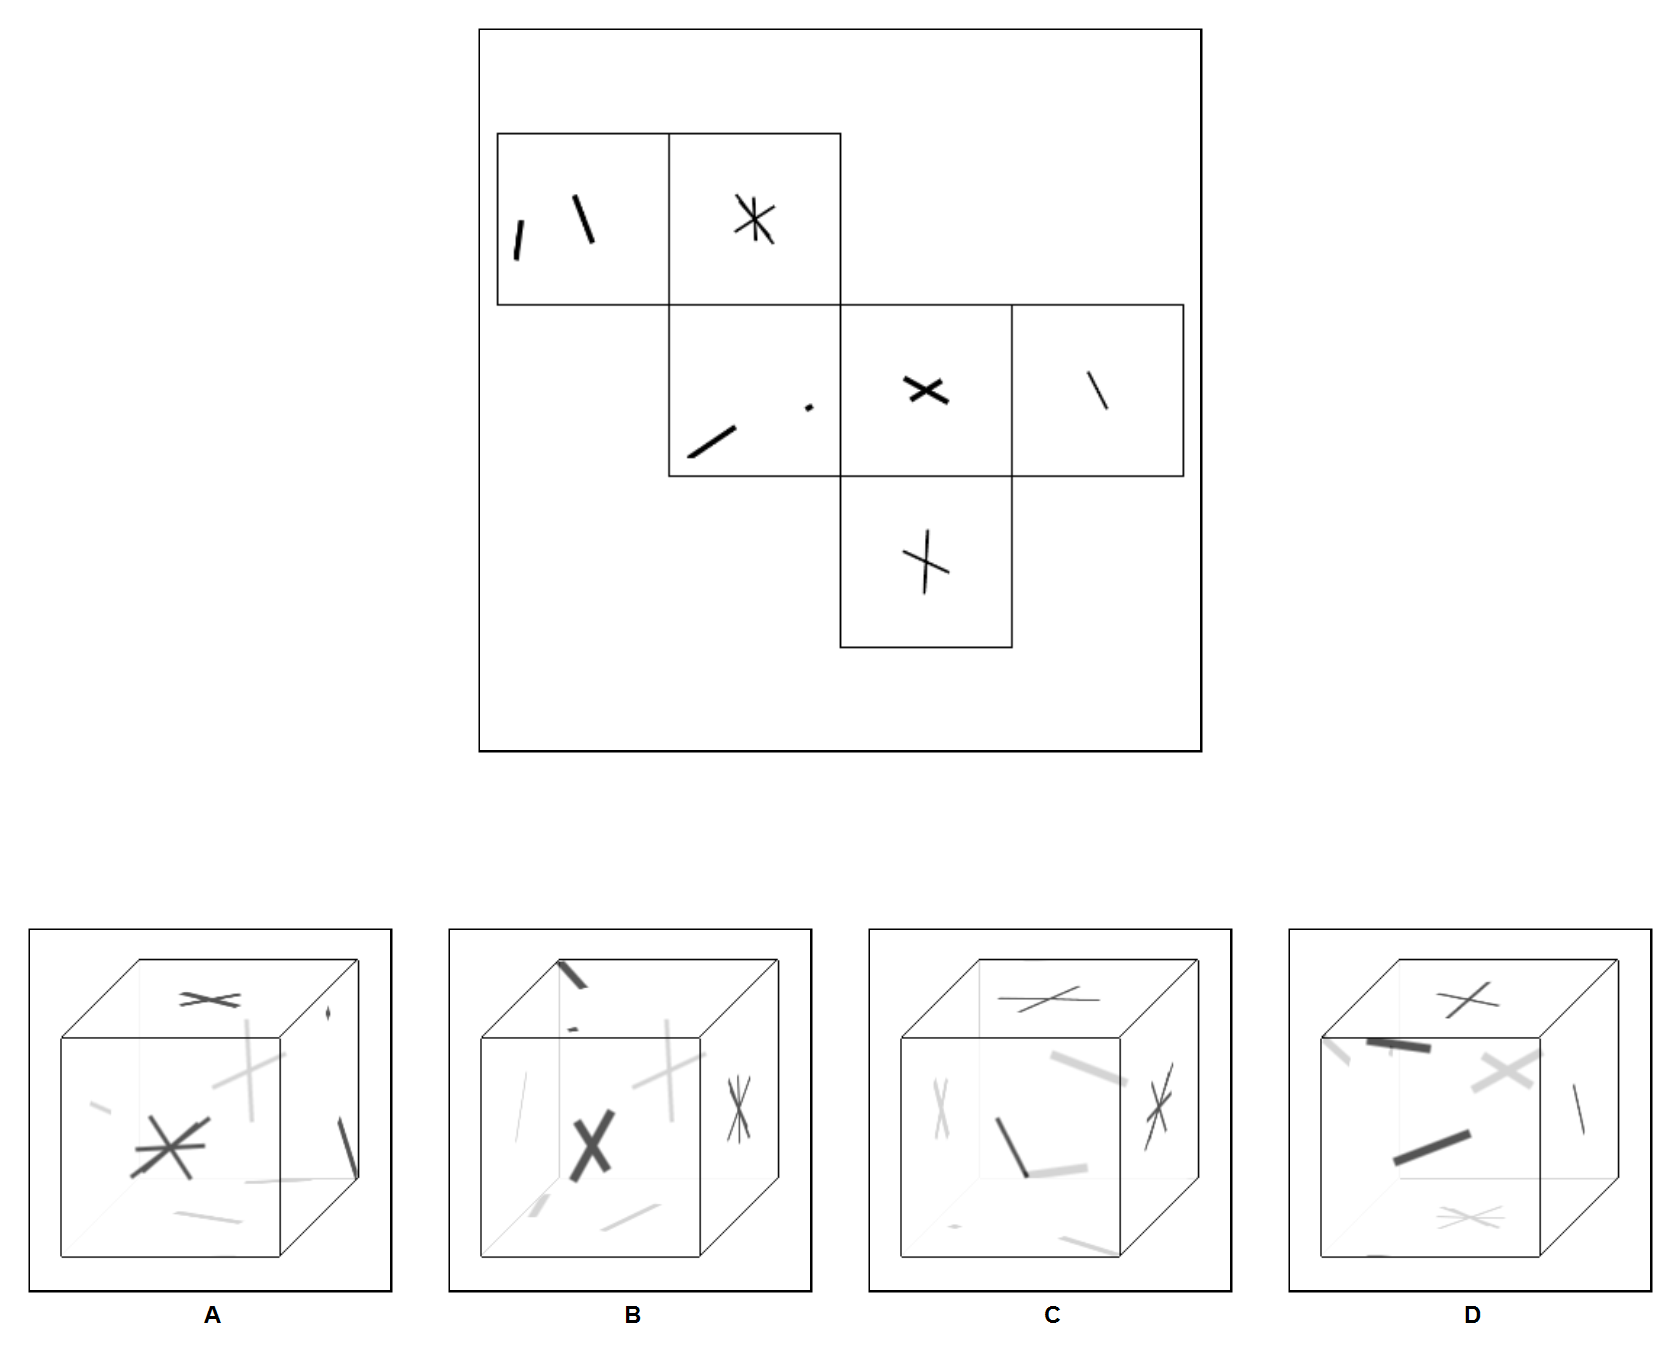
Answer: D